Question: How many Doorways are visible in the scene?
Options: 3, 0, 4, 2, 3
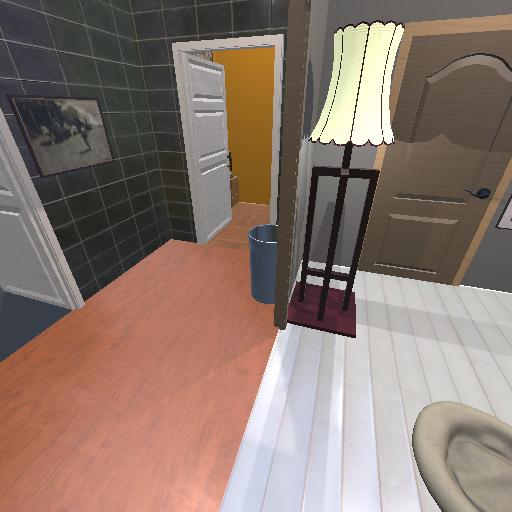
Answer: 3